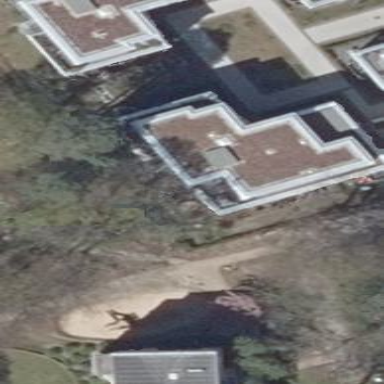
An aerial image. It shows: Apartment building with flat roof.